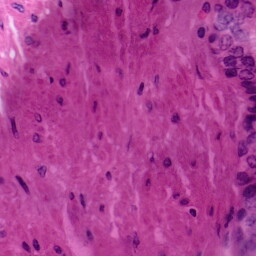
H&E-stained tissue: Prostate